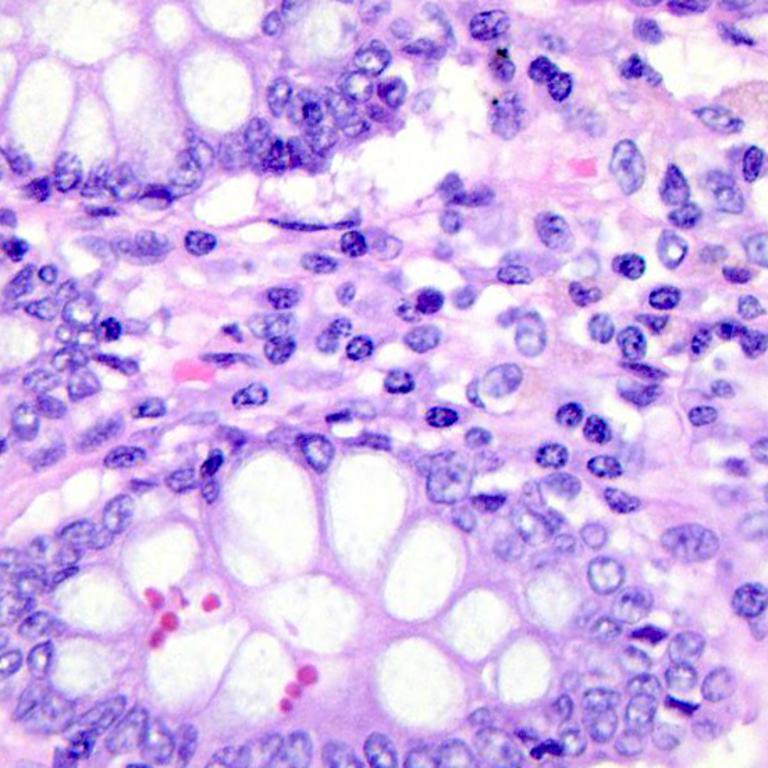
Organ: colon
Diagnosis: benign